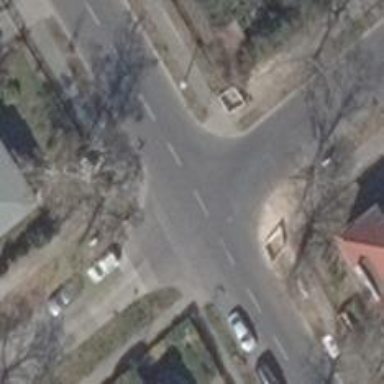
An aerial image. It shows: Road with "give way" sign.